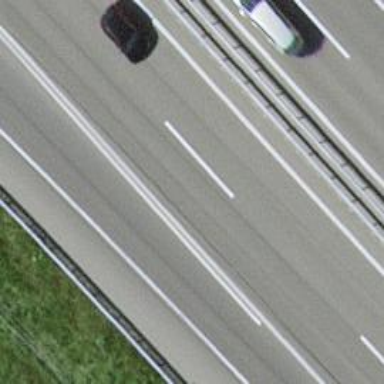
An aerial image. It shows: Asphalt motorway link.